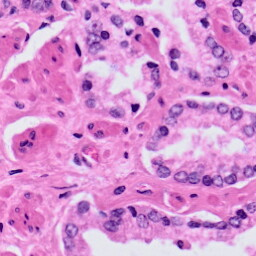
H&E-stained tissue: Prostate